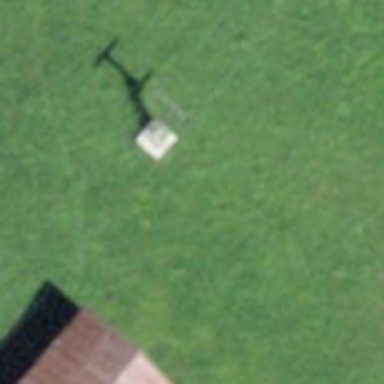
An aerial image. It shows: Pylon used for aerialway.